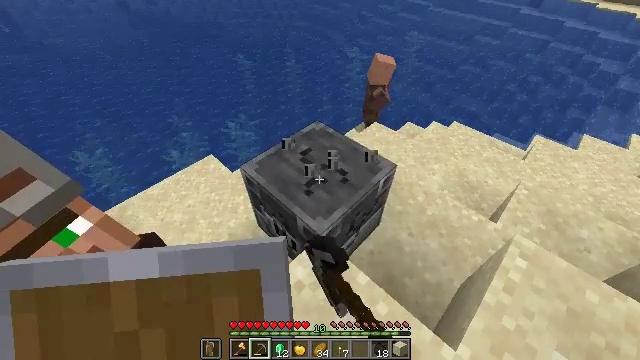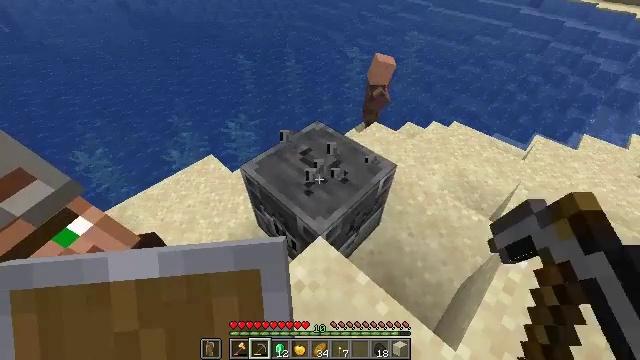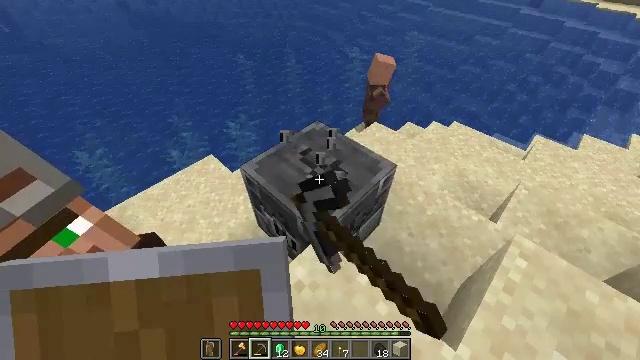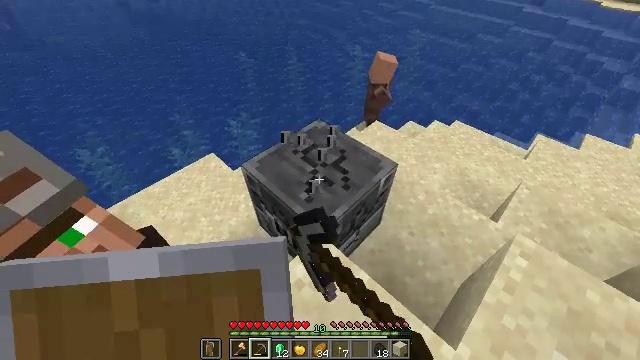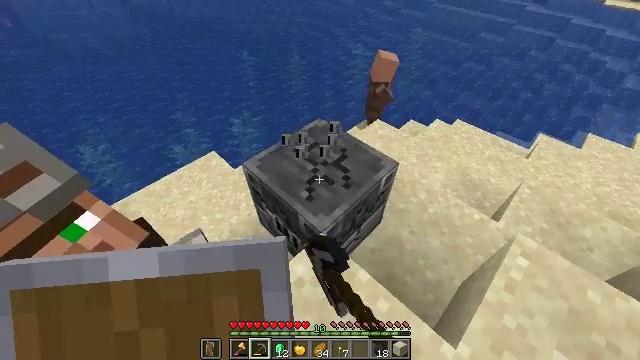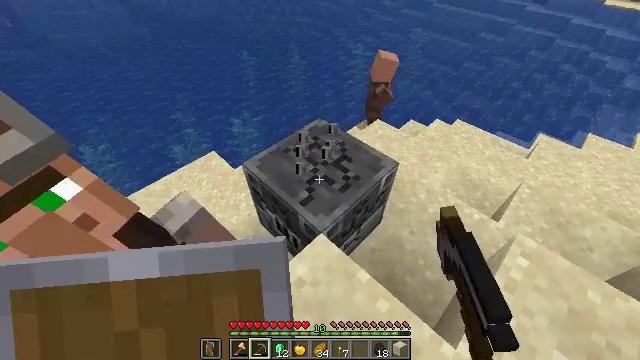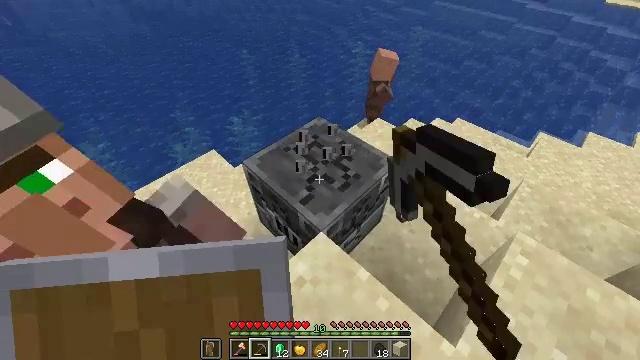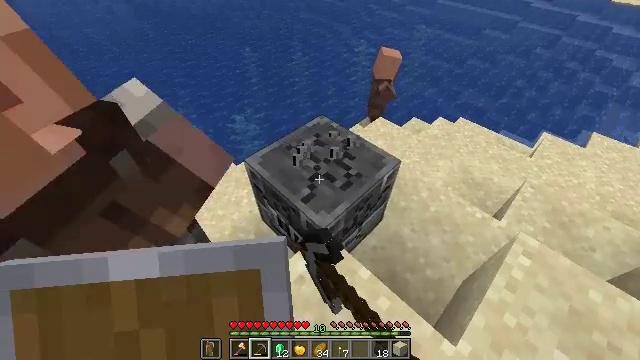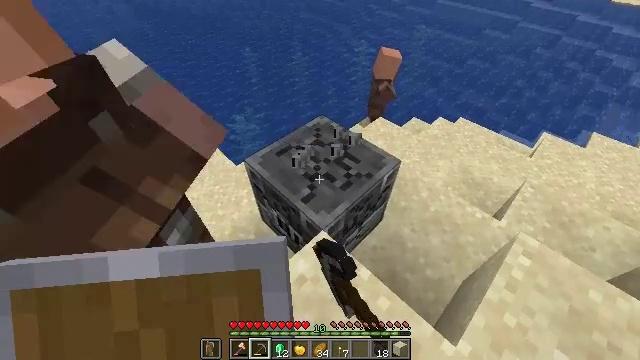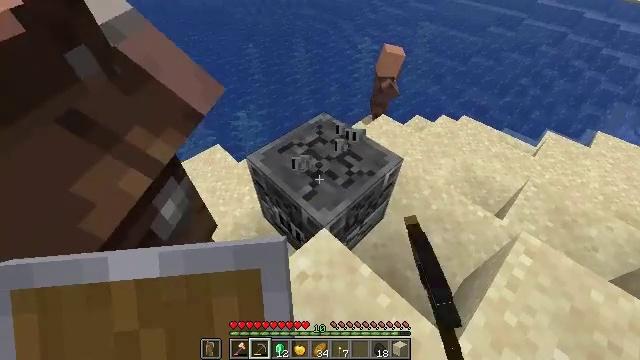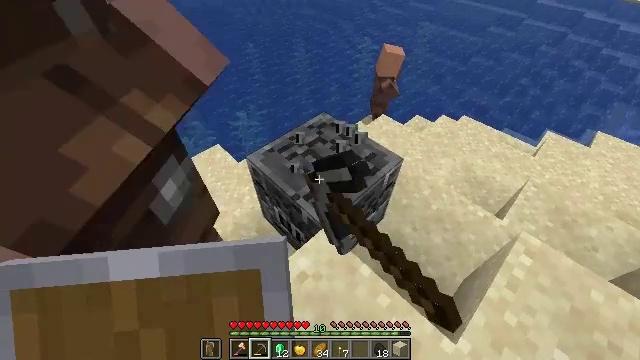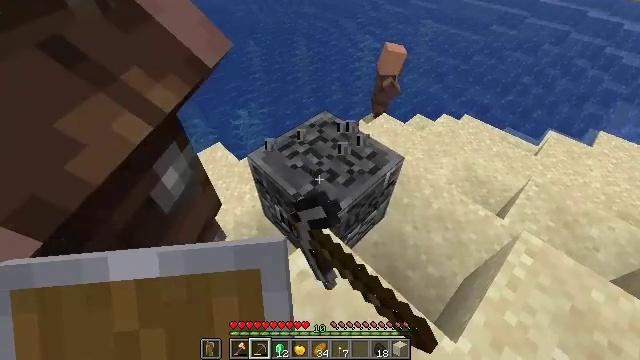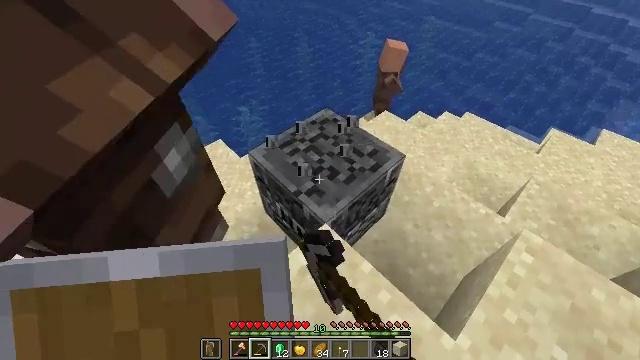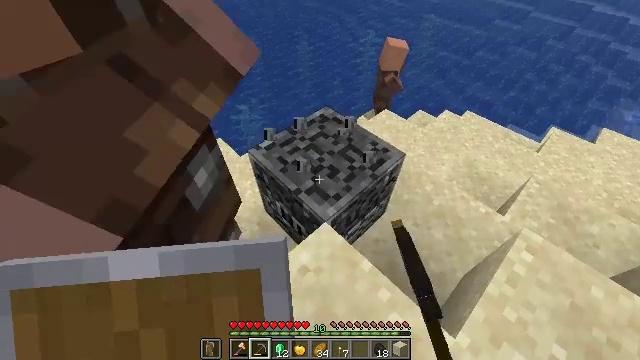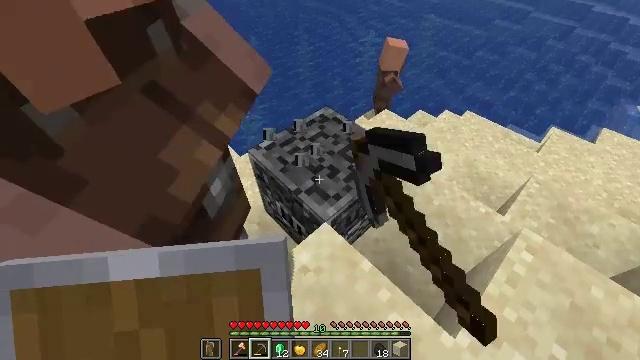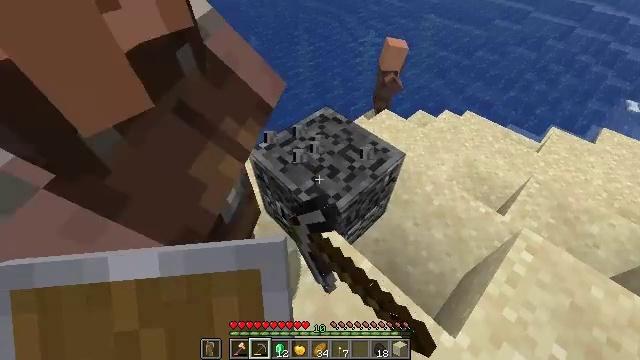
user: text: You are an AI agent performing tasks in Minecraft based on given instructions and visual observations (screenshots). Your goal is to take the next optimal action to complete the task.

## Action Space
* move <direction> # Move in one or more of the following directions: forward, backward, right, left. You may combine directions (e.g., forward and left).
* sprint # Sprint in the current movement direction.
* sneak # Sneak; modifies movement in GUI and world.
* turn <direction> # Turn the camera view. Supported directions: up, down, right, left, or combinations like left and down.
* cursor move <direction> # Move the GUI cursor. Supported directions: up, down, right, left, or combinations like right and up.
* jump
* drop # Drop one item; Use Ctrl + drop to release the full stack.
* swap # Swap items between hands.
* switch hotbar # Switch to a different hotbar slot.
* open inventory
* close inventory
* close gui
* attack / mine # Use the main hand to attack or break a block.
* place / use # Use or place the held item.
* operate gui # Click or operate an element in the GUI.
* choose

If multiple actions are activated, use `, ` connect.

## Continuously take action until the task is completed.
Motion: motion action
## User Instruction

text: Recycle the blast furnace by breaking it.
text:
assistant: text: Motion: attack / mine
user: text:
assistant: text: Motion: attack / mine
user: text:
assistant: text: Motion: attack / mine
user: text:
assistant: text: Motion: attack / mine
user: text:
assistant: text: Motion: attack / mine
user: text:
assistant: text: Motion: attack / mine
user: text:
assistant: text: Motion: attack / mine
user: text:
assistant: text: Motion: attack / mine
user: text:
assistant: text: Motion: attack / mine
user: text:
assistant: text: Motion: attack / mine
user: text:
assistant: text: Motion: attack / mine
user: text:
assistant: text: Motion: attack / mine
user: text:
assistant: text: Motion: attack / mine
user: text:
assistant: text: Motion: attack / mine
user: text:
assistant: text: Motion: attack / mine
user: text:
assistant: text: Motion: attack / mine
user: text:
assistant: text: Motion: attack / mine
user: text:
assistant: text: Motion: attack / mine
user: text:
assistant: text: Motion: move forward, attack / mine
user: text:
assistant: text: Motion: move forward, attack / mine
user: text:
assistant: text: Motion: attack / mine